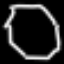
Label: octagon